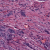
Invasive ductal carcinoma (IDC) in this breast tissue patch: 1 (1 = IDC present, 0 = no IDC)